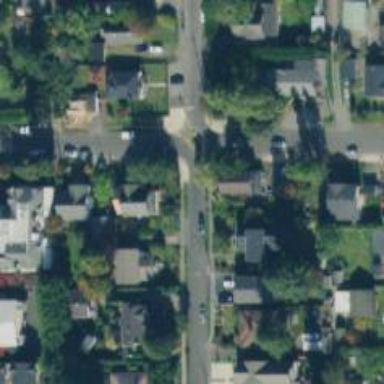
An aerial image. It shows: Residential road with separate asphalt sidewalk.